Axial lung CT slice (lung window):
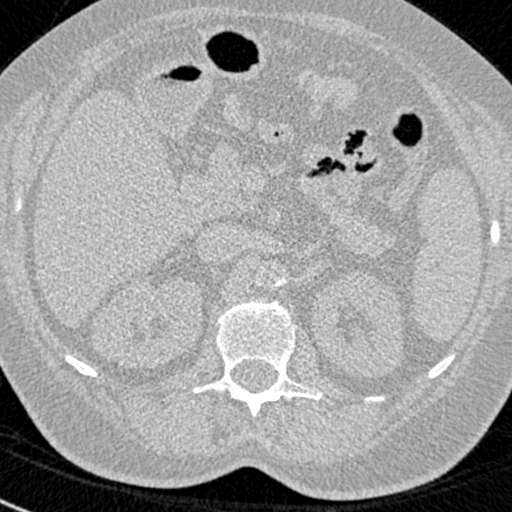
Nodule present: no